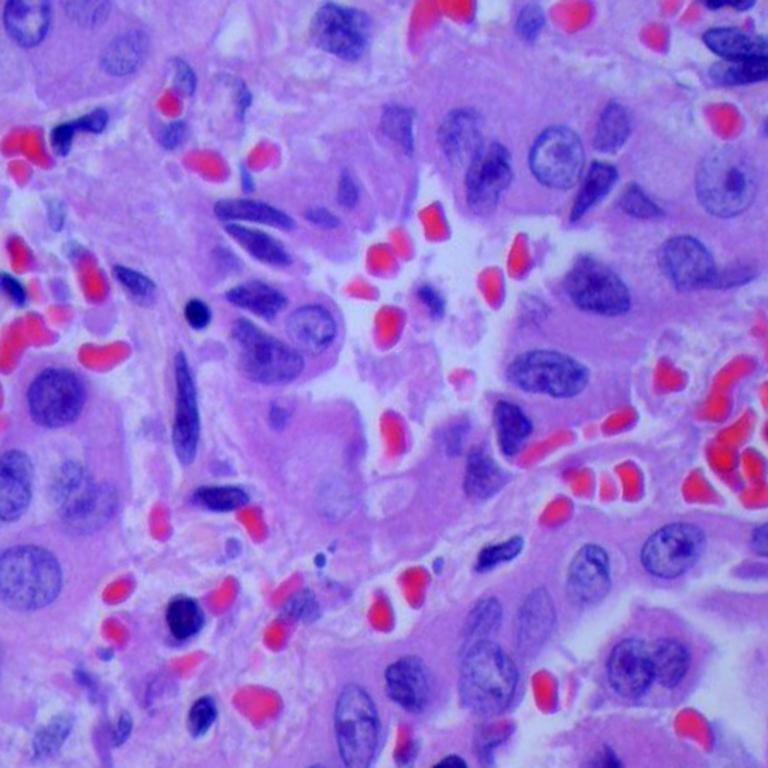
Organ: lung
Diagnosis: adenocarcinomas